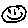
Label: smiley face